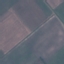
Land use / land cover: AnnualCrop